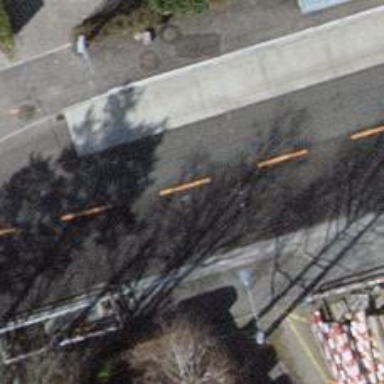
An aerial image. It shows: Bus stop for trolleybuses with designated stop position for public transport.